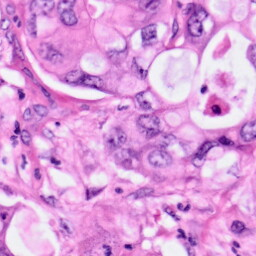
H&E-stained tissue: Pancreatic